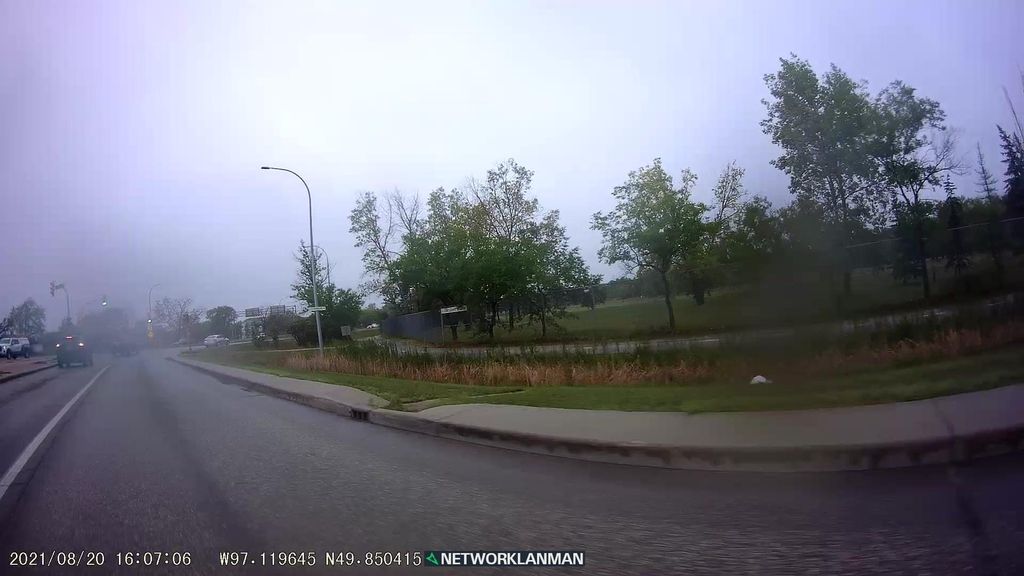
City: winnipeg